Interaction volume radius: 5 \u00c5
Interaction volume height: 15 \u00c5
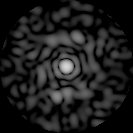
Disorder parameter: 0.8323